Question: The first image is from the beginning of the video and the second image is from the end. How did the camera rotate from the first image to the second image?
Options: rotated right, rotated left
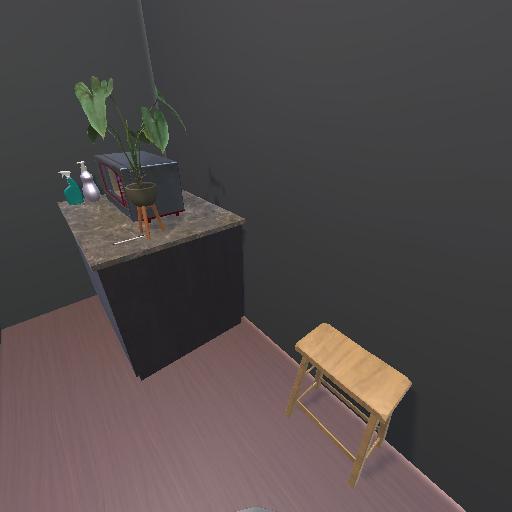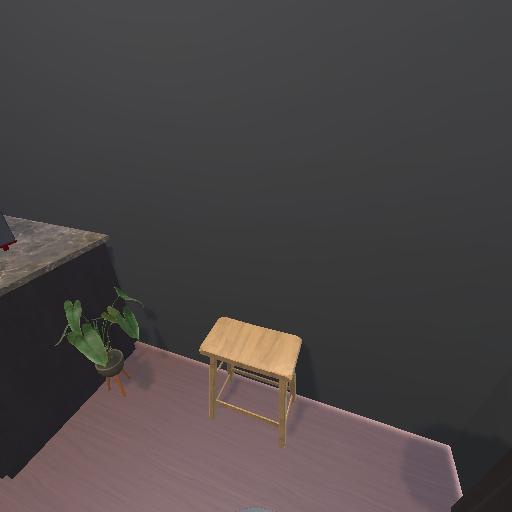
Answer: rotated right